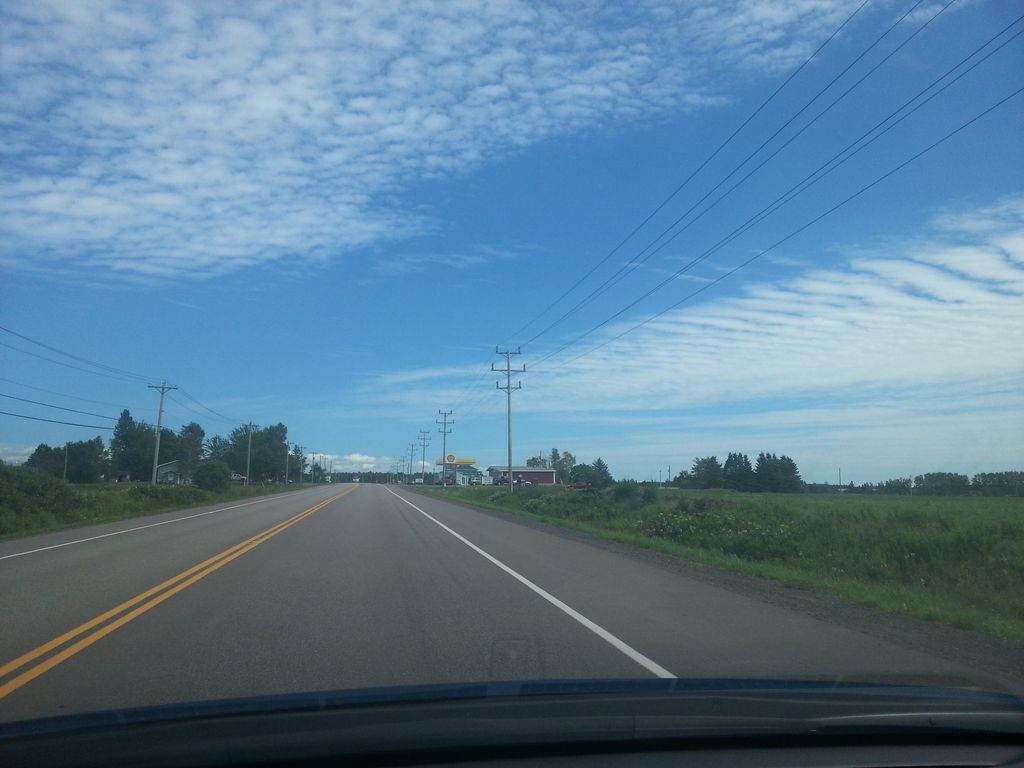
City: charlottetown